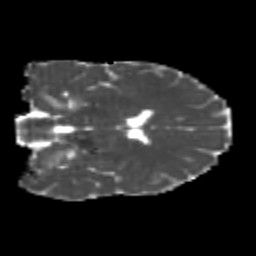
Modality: MD
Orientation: coronal
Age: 22
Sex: female
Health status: healthy
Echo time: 0.074 s